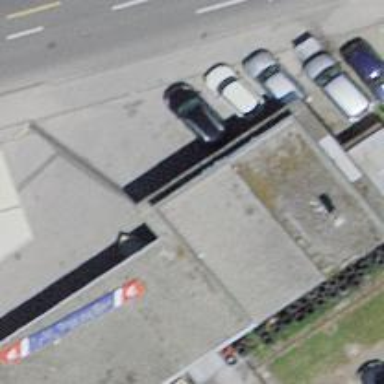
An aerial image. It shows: Car repair shop.